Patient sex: F
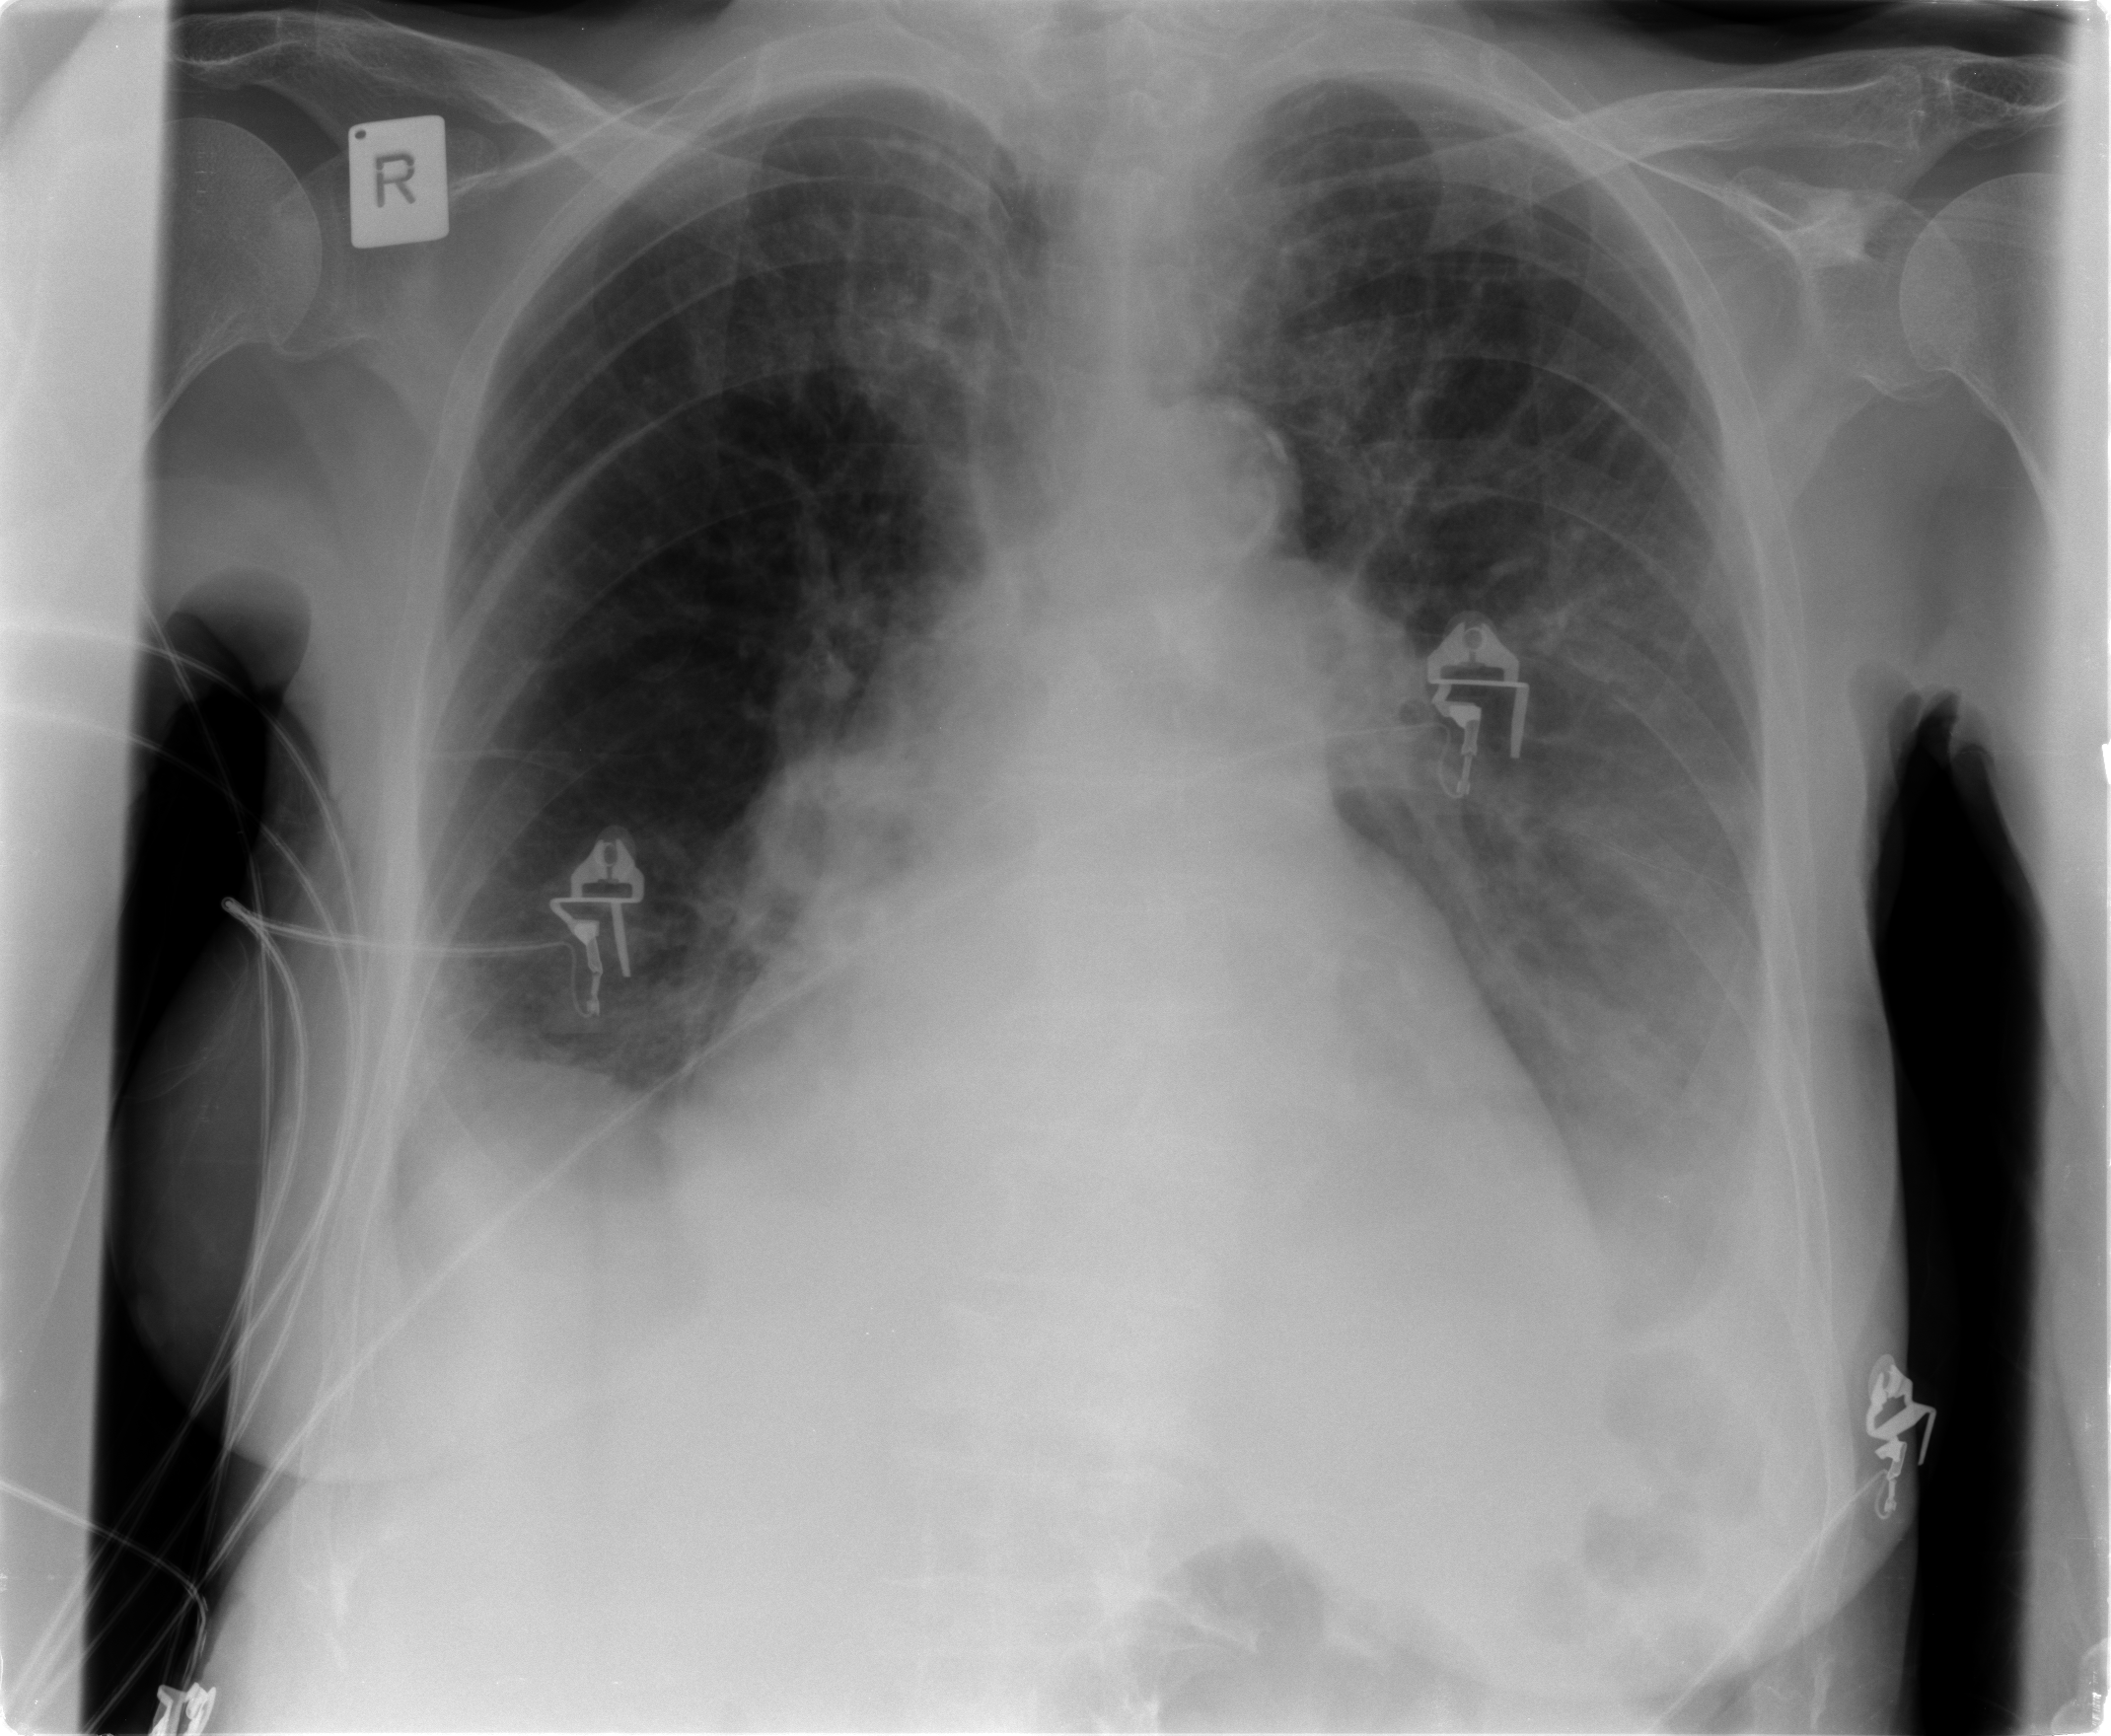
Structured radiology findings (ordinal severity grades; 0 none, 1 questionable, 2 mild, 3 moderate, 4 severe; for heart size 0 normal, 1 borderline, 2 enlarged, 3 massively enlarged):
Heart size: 2
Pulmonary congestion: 1
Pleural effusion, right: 2
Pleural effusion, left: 2
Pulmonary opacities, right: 1
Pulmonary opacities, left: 1
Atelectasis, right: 2
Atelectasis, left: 2